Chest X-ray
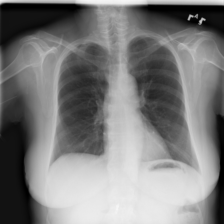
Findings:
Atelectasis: negative
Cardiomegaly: negative
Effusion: negative
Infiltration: negative
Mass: negative
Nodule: negative
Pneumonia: negative
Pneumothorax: negative
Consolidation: negative
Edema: negative
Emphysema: negative
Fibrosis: negative
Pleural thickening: negative
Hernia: negative